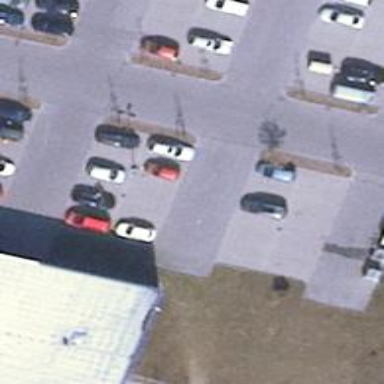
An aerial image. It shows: Parking aisle designated as service road.